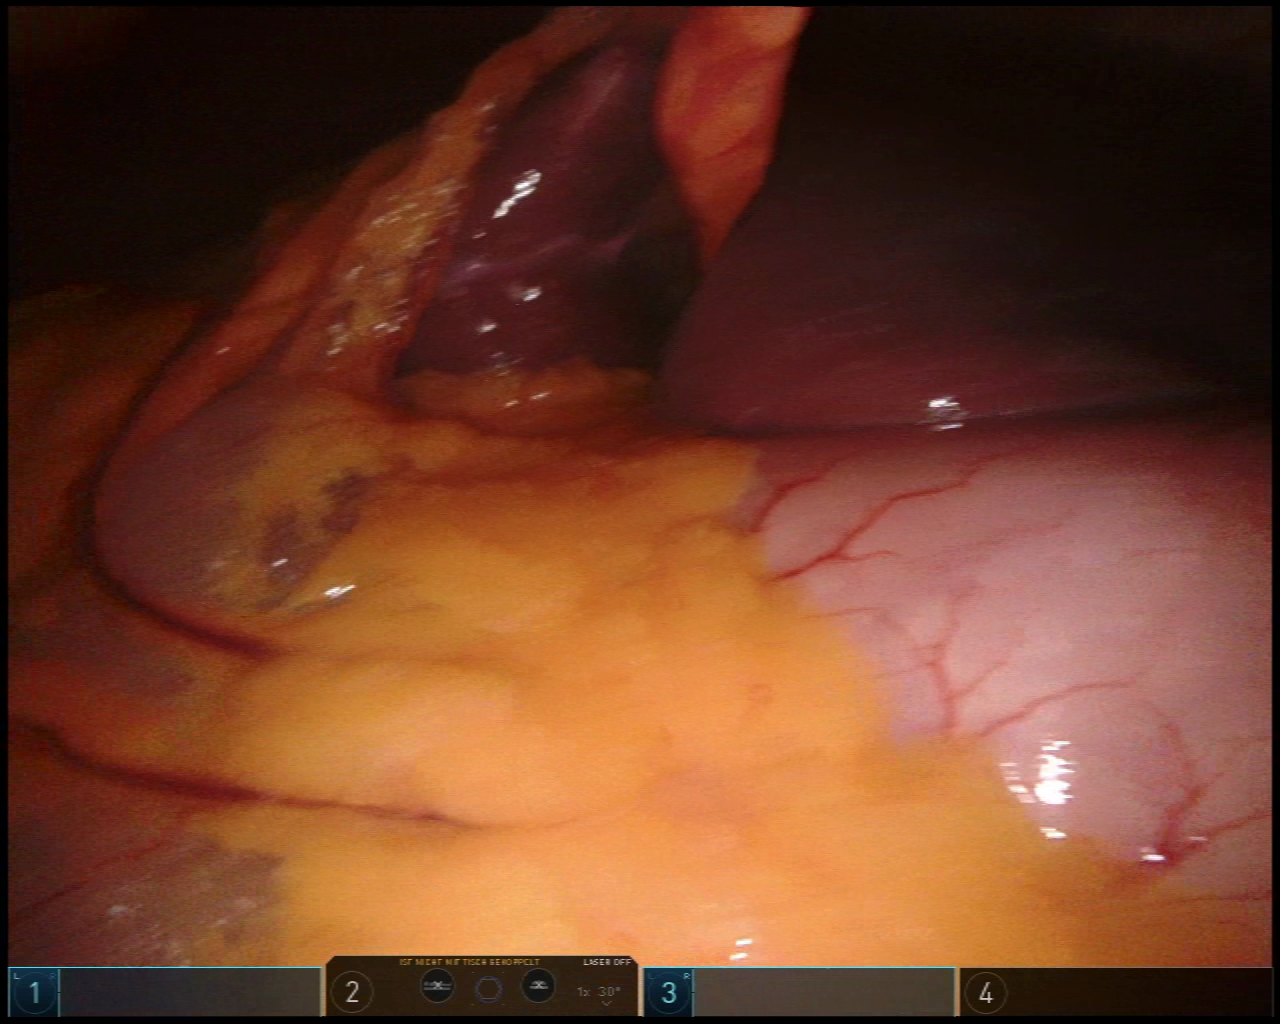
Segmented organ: stomach
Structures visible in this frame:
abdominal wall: yes
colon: no
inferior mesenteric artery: no
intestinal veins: no
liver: yes
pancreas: no
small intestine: no
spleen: no
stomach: yes
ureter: no
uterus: no
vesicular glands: no